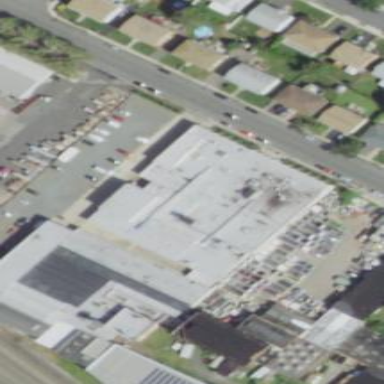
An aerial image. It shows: Industrial building.